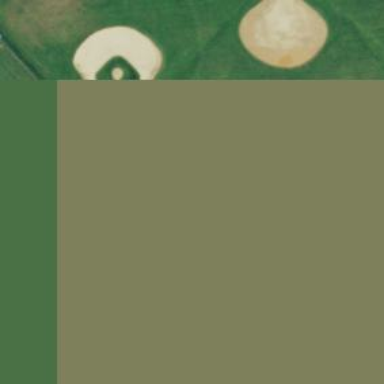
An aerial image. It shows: Baseball pitch for leisure land.